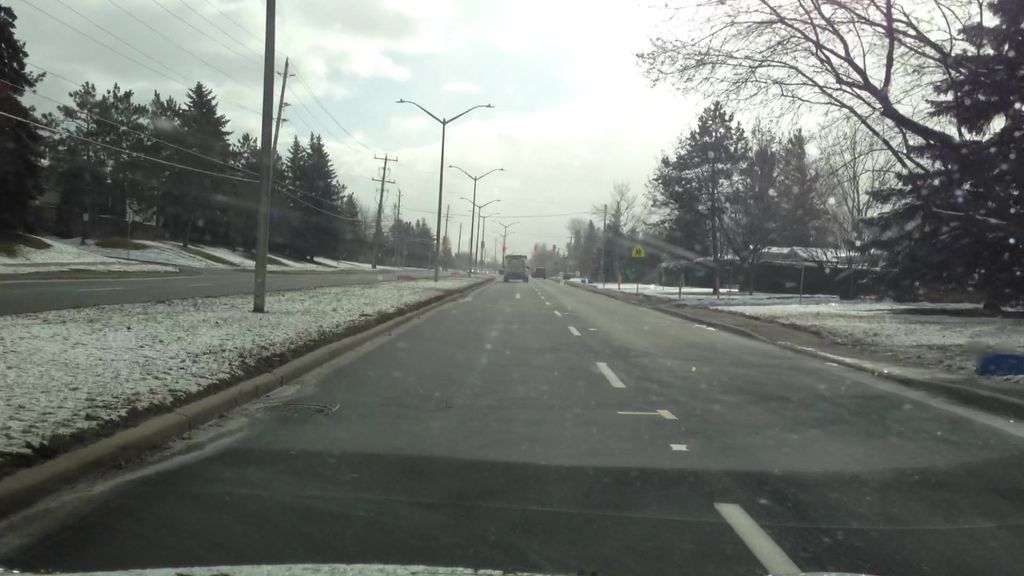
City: ottawa-gatineau